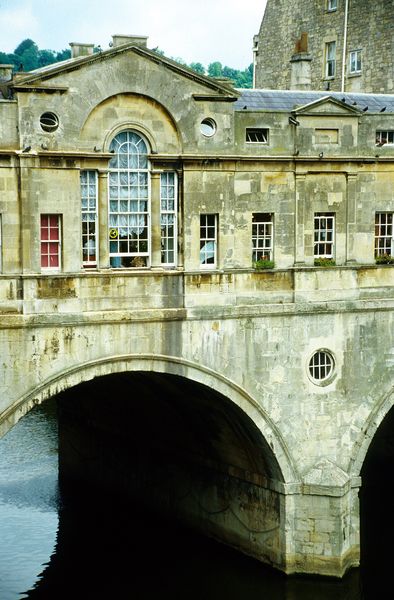
Titel: Mittelrisalit
Künstler: Robert Adam
Standort: Bath
Institution: Pulteney Bridge
Schlagwörter: baum, blau, himmel, schatten, wasser, bäume, dreieck, fluss, gelb, grün, stadt, fenster, frankreich, glas, grau, licht, pfeiler, strasse, säulen, weiss, dach, gebäude, gras, haus, rot, schloss, alt, architektur, rahmen, stein, vorhang, gracht, häuser, hügel, spiegelung, vögel, brücke, gewässer, gitter, kanal, pflanzen, england, renaissance, wald, kamin, kamine, kreis, oval, rund, schornstein, turm, deutschland, wellen, bogen, fassade, italien, venedig, dächer, giebel, mauer, sprossenfenster, ziegel, bullauge, fabrik, pilaster, rundbogen, arch, arches, architecture, blue, curtain, curtains, palace, red, white, window, black, dark, gray, lace, room, spitz, vorhänge, windows, wohnung, yellow, detail, symmetrie, pink, reflection, pfosten, foto, fotografie, erker, gang, burg, eckig, sprossen, türmchen, rundfenster, steinbrücke, torbogen, übergang, mauerwerk, symmetrisch, girlanden, photo, gesims, silver, antik, cloud, clouds, klassizismus, sky, stone, tree, florenz, building, house, sea, water, reflections, roof, trees, river, plants, fotographie, castle, color, shadow, bird, birds, durchbrochen, bau, glass, bridge, wals, luke, brückenbogen, bauwerk, tympanon, ponte, ponte vecchio, brückenpfeiler, gliederung, square, brick, bricks, hamburg, gra, speicherstadt, circles, pigeon, brügge, edinburgh, teehaus, brückenhaus, round, sluss, brückenbau, belgien, photograph, big, sommer, curves, tile, bogenw, waterway, ponte vecchia, curve, pont, limestone, arche, maie, panes, shingle, window box, haus über fluss, brückeol